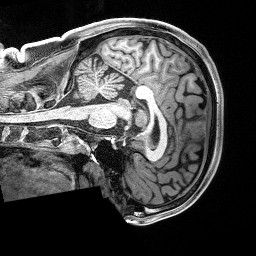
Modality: T1w
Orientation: sagittal
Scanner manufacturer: siemens
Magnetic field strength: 3 T
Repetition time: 2.4 s
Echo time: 0.00122 s